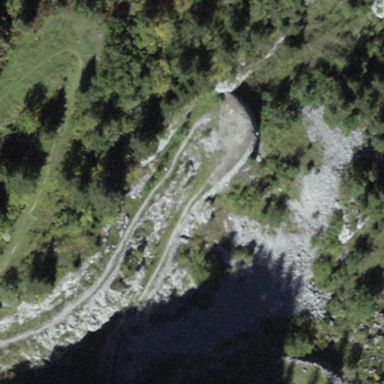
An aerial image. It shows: Natural scree.